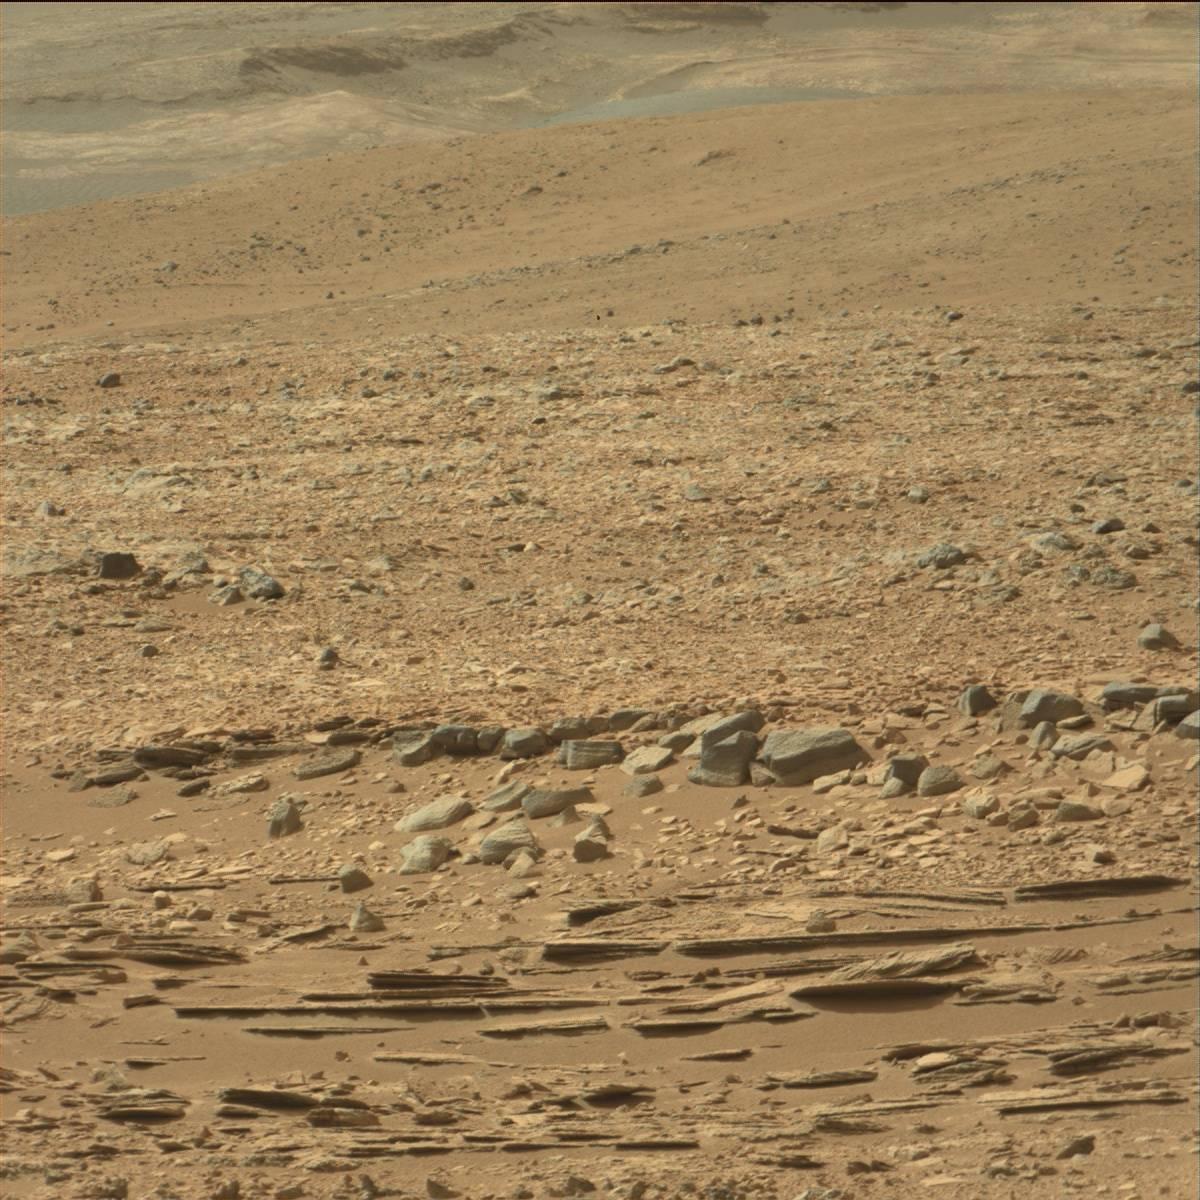
Terrain classes present: Bedrock, Ridge, Rock, Sand / Soil